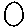
Label: circle